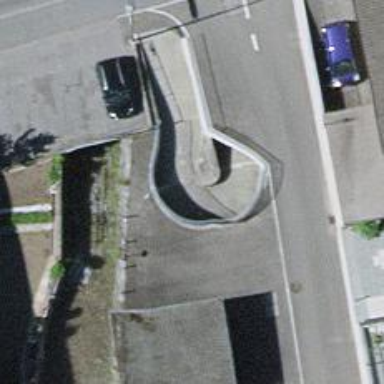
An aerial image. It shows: Concrete footway.